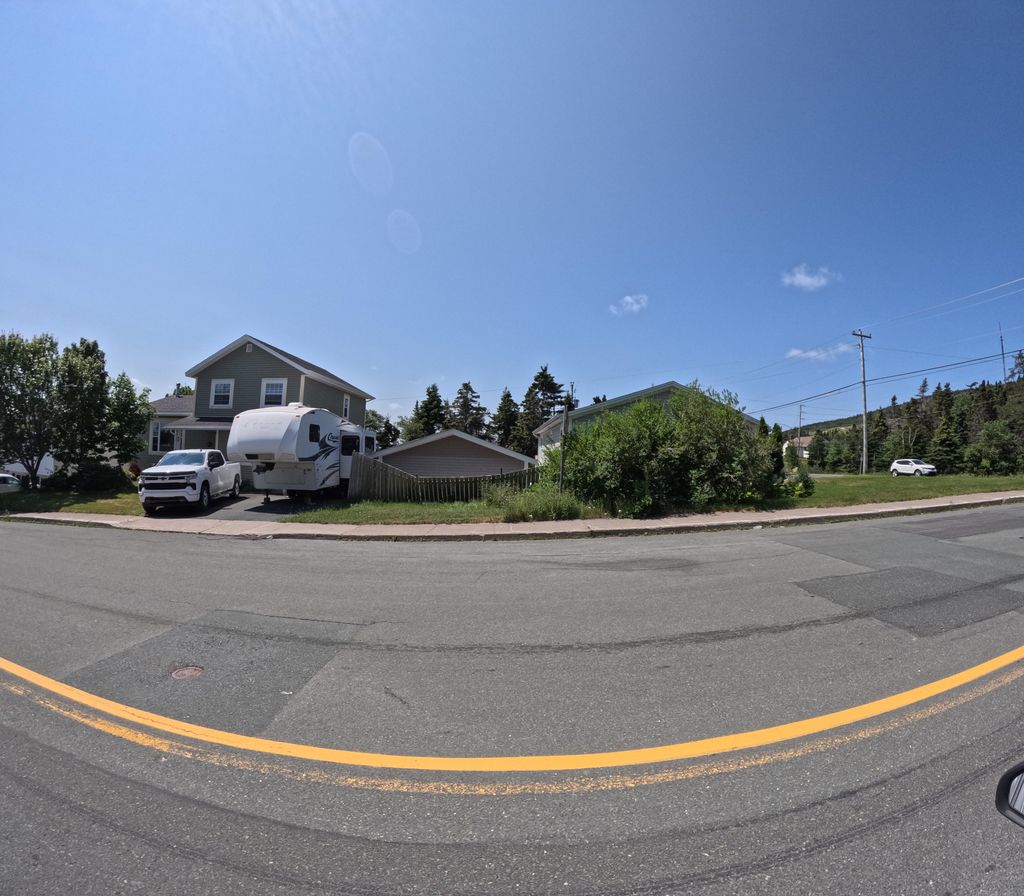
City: st_johns